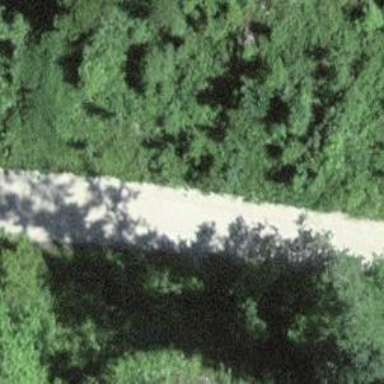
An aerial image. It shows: Forestry track with fine gravel surface. The track is suitable for forestry vehicles and has grade2 tracktype.